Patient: sex F, age 46
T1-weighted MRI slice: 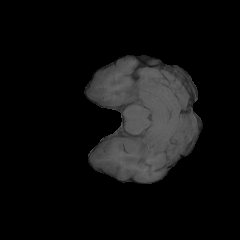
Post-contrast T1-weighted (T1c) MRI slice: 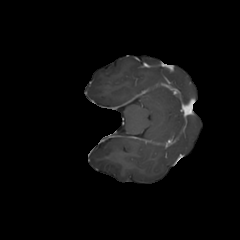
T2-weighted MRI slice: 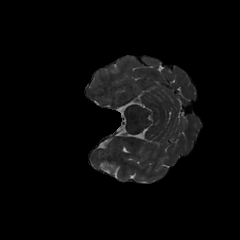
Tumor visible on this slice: no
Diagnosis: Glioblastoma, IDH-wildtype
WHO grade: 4